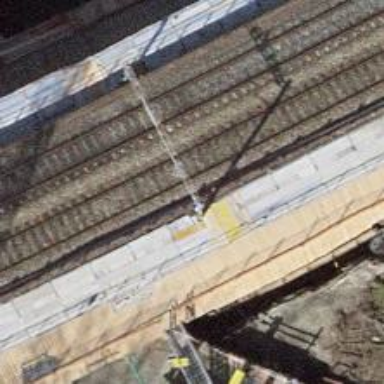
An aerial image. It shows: Railway bridge with electrified contact lines.